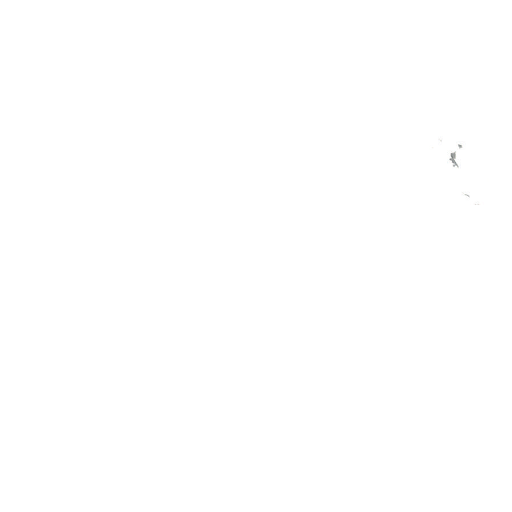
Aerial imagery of mountain in Alaska named Faris Peak containing only unknown